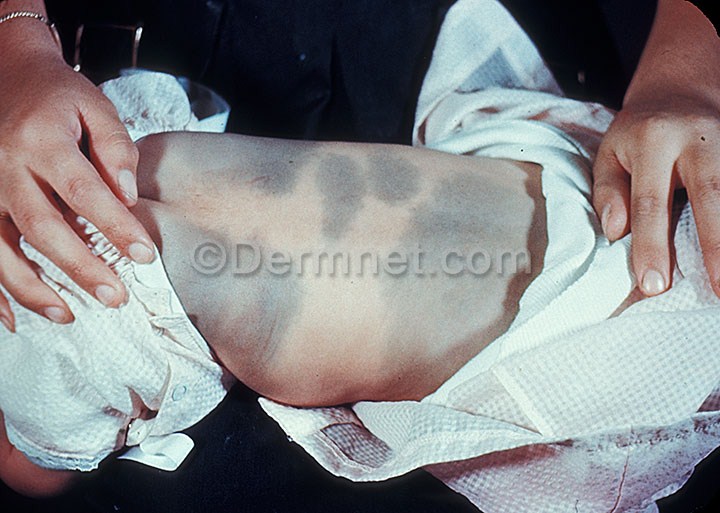
Disease: Melanoma Skin Cancer Nevi and Moles